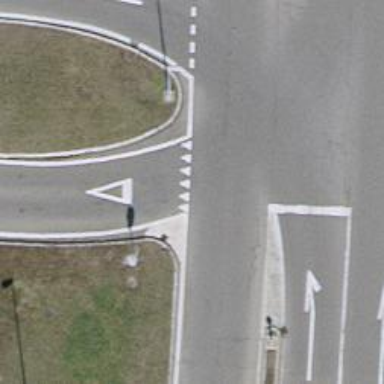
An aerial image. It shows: Asphalt road classified as trunk highway.